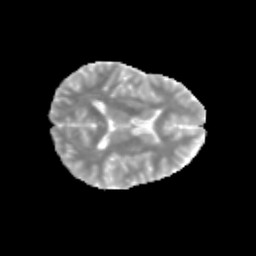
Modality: MD
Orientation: axial
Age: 14
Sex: female
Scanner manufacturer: siemens
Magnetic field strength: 3 T
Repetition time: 3.8 s
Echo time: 0.07 s